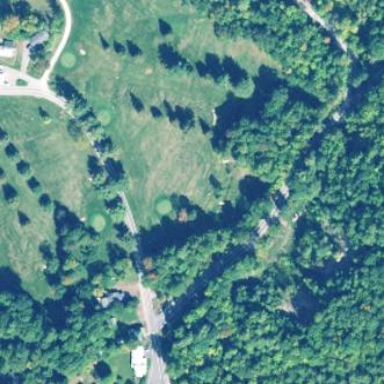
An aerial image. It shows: Golf course.